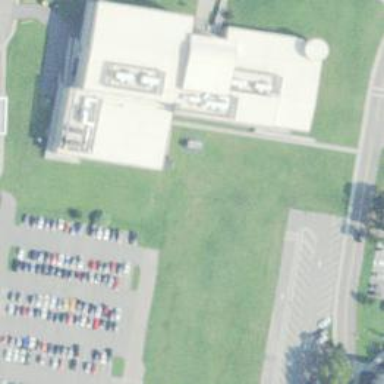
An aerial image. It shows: Building that houses fitness center.